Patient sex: M
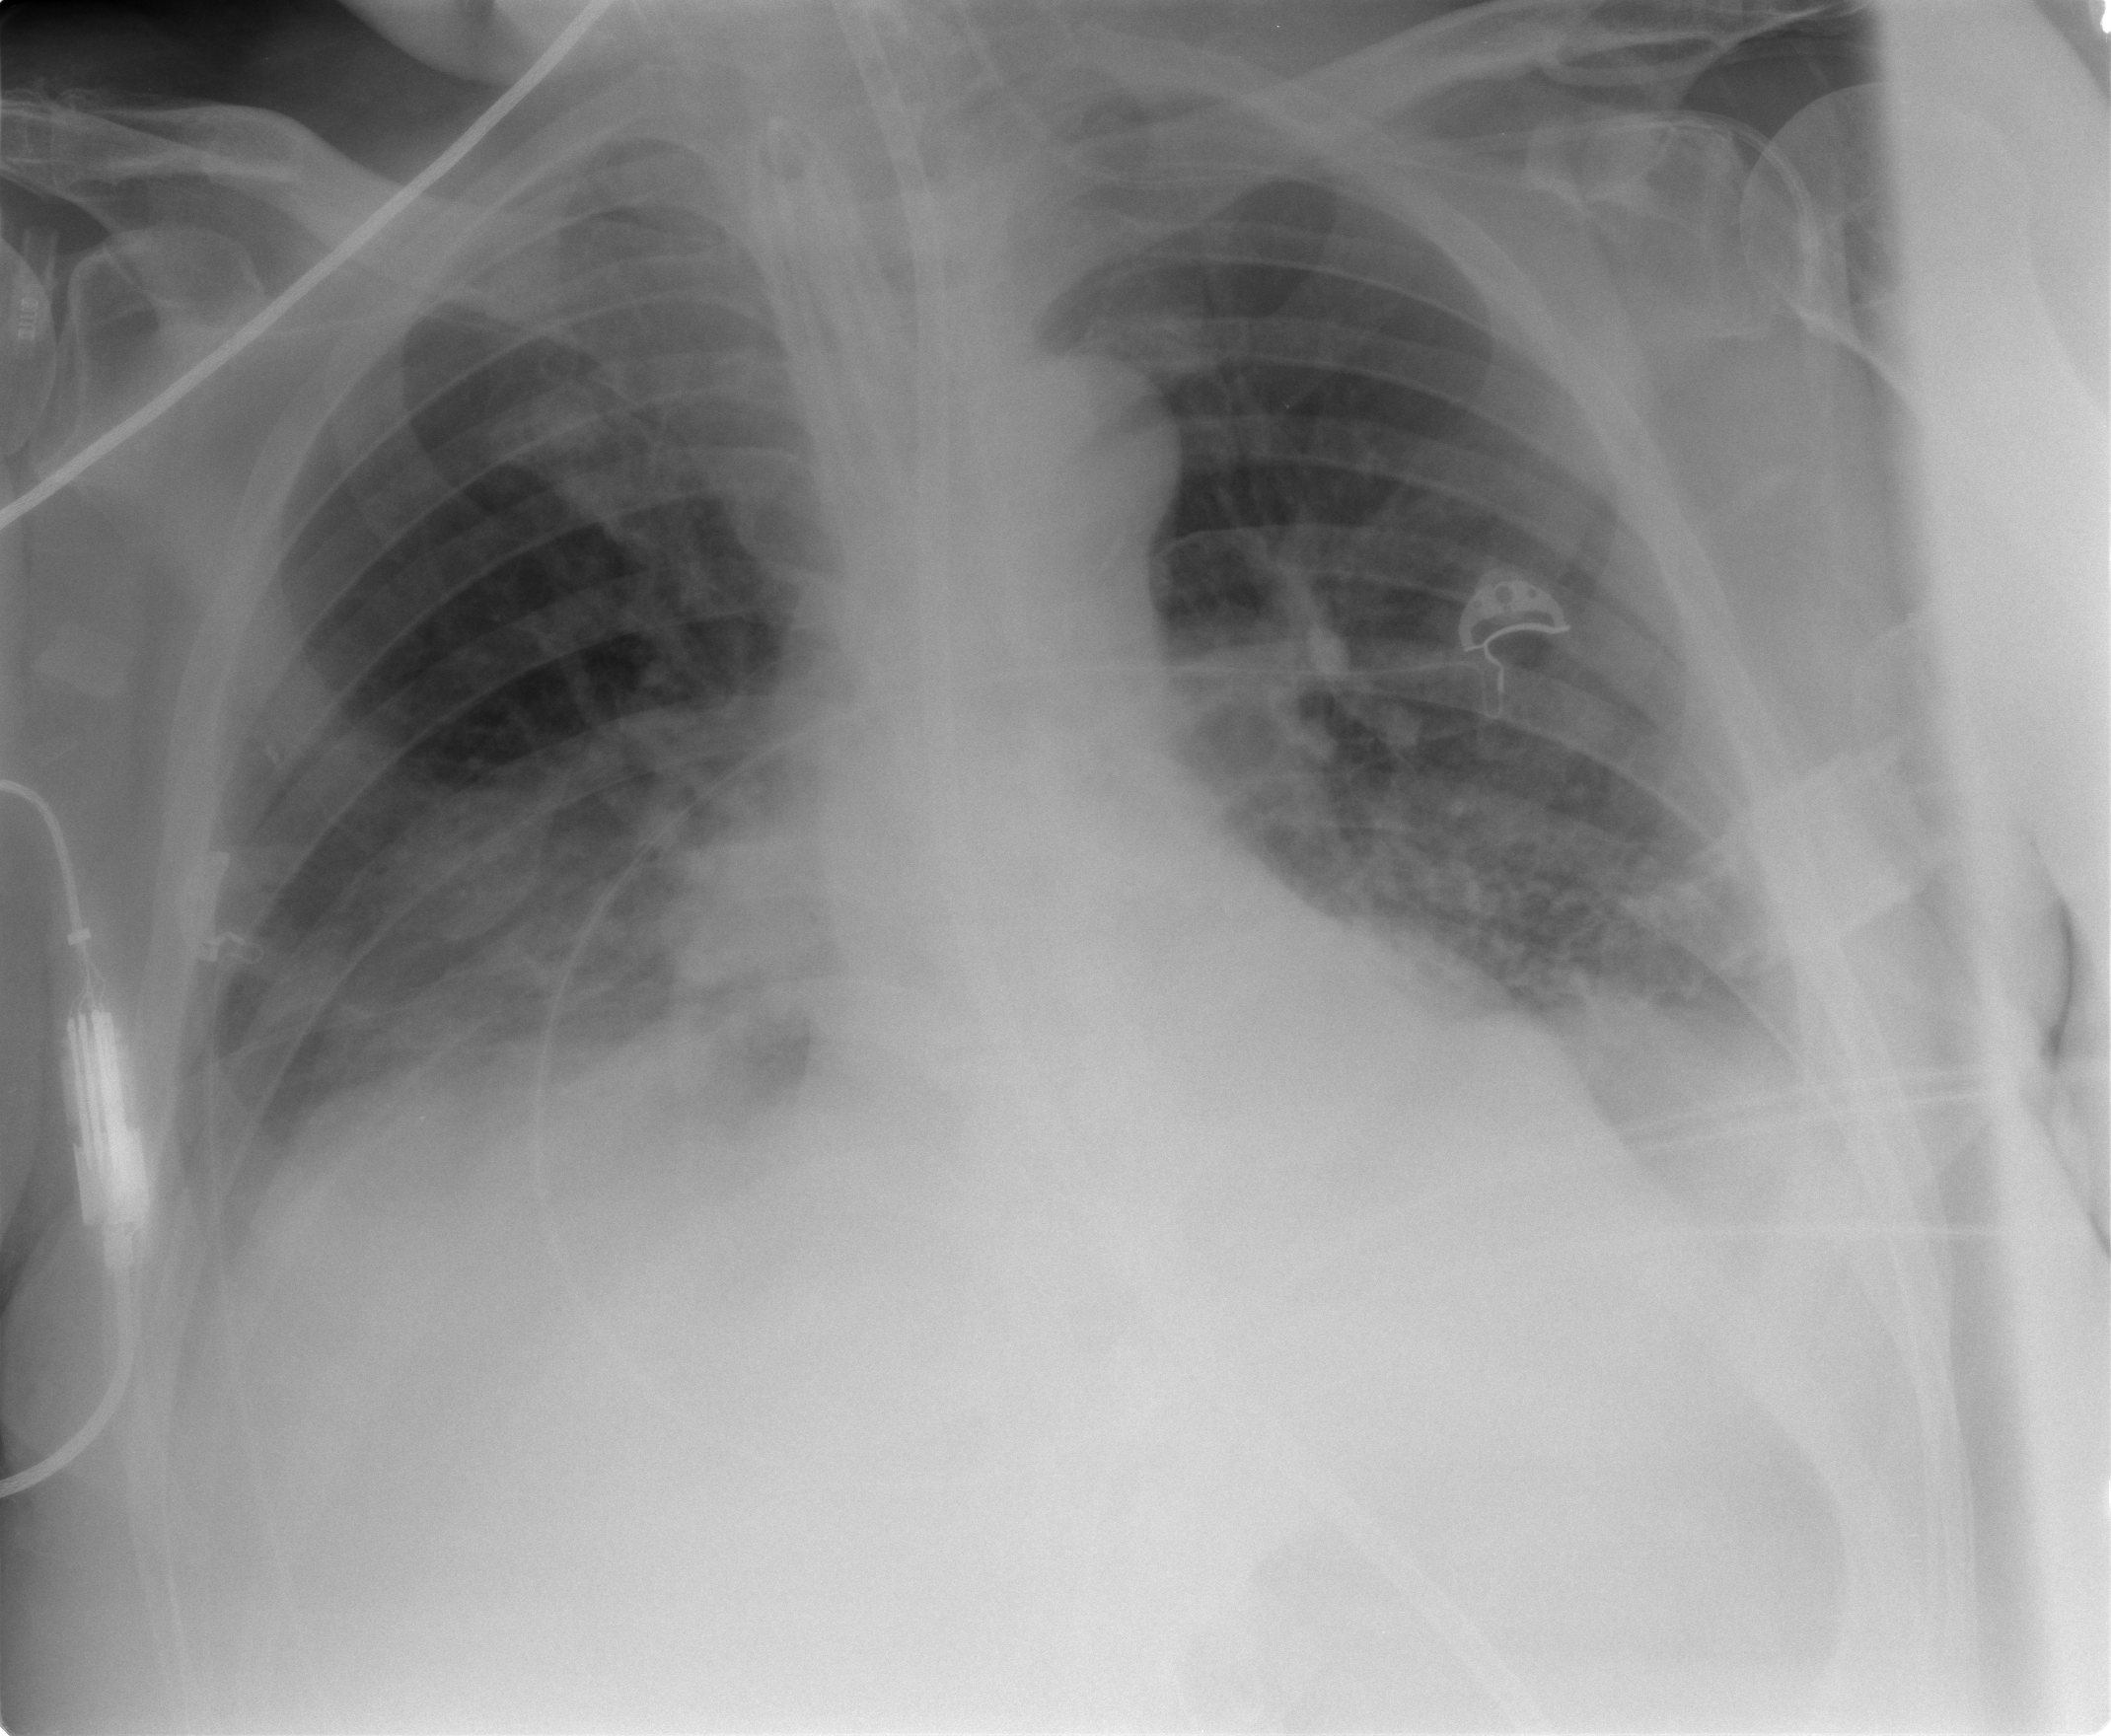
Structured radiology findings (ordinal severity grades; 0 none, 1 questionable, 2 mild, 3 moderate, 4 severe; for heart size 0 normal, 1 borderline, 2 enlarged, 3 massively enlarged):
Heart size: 1
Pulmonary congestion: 0
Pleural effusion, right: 1
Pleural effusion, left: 0
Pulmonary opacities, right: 0
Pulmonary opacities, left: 0
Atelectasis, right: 2
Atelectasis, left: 2